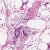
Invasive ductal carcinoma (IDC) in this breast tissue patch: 0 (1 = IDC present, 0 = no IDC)